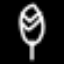
Label: leaf